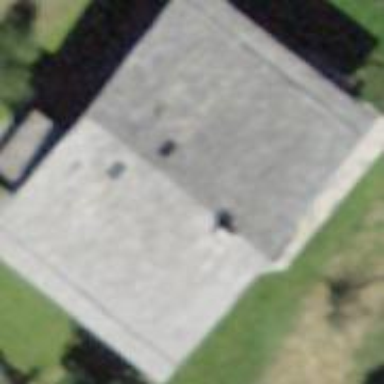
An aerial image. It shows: Building with tile roof.